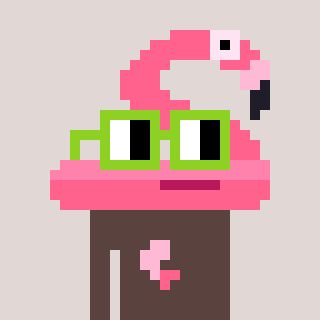
a pixel art character with square light green glasses, a flamingo-shaped head and a darkbrown-colored body on a warm background